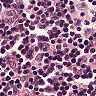
Metastatic tissue present: no